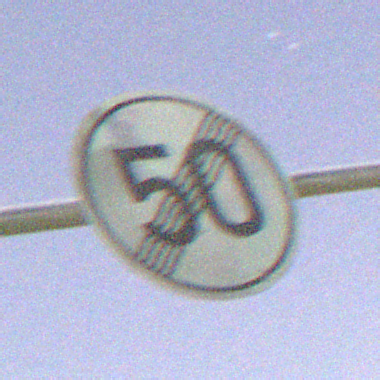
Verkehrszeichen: EndeGeschwindigkeit50
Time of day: Night
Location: Outdoor (Nature)
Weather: Clear
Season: NotSpecified
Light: Natural